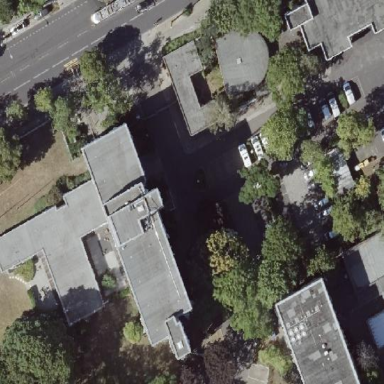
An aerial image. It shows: Police building.